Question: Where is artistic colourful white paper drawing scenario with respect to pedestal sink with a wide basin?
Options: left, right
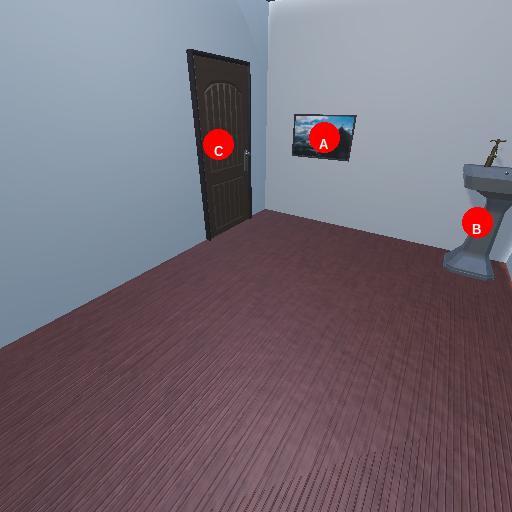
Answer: left